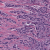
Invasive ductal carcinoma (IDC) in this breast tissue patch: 1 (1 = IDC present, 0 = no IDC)